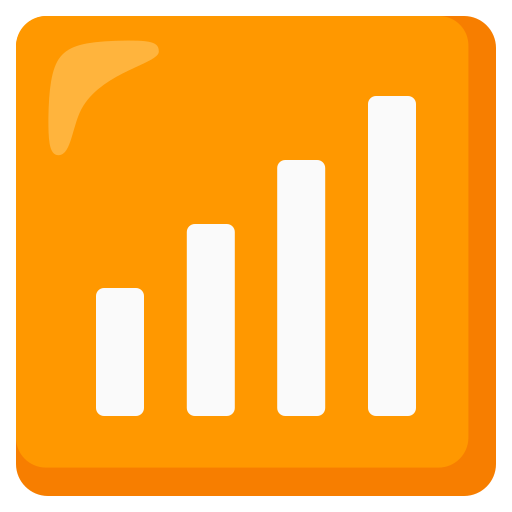
Emoji: 📶